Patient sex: F
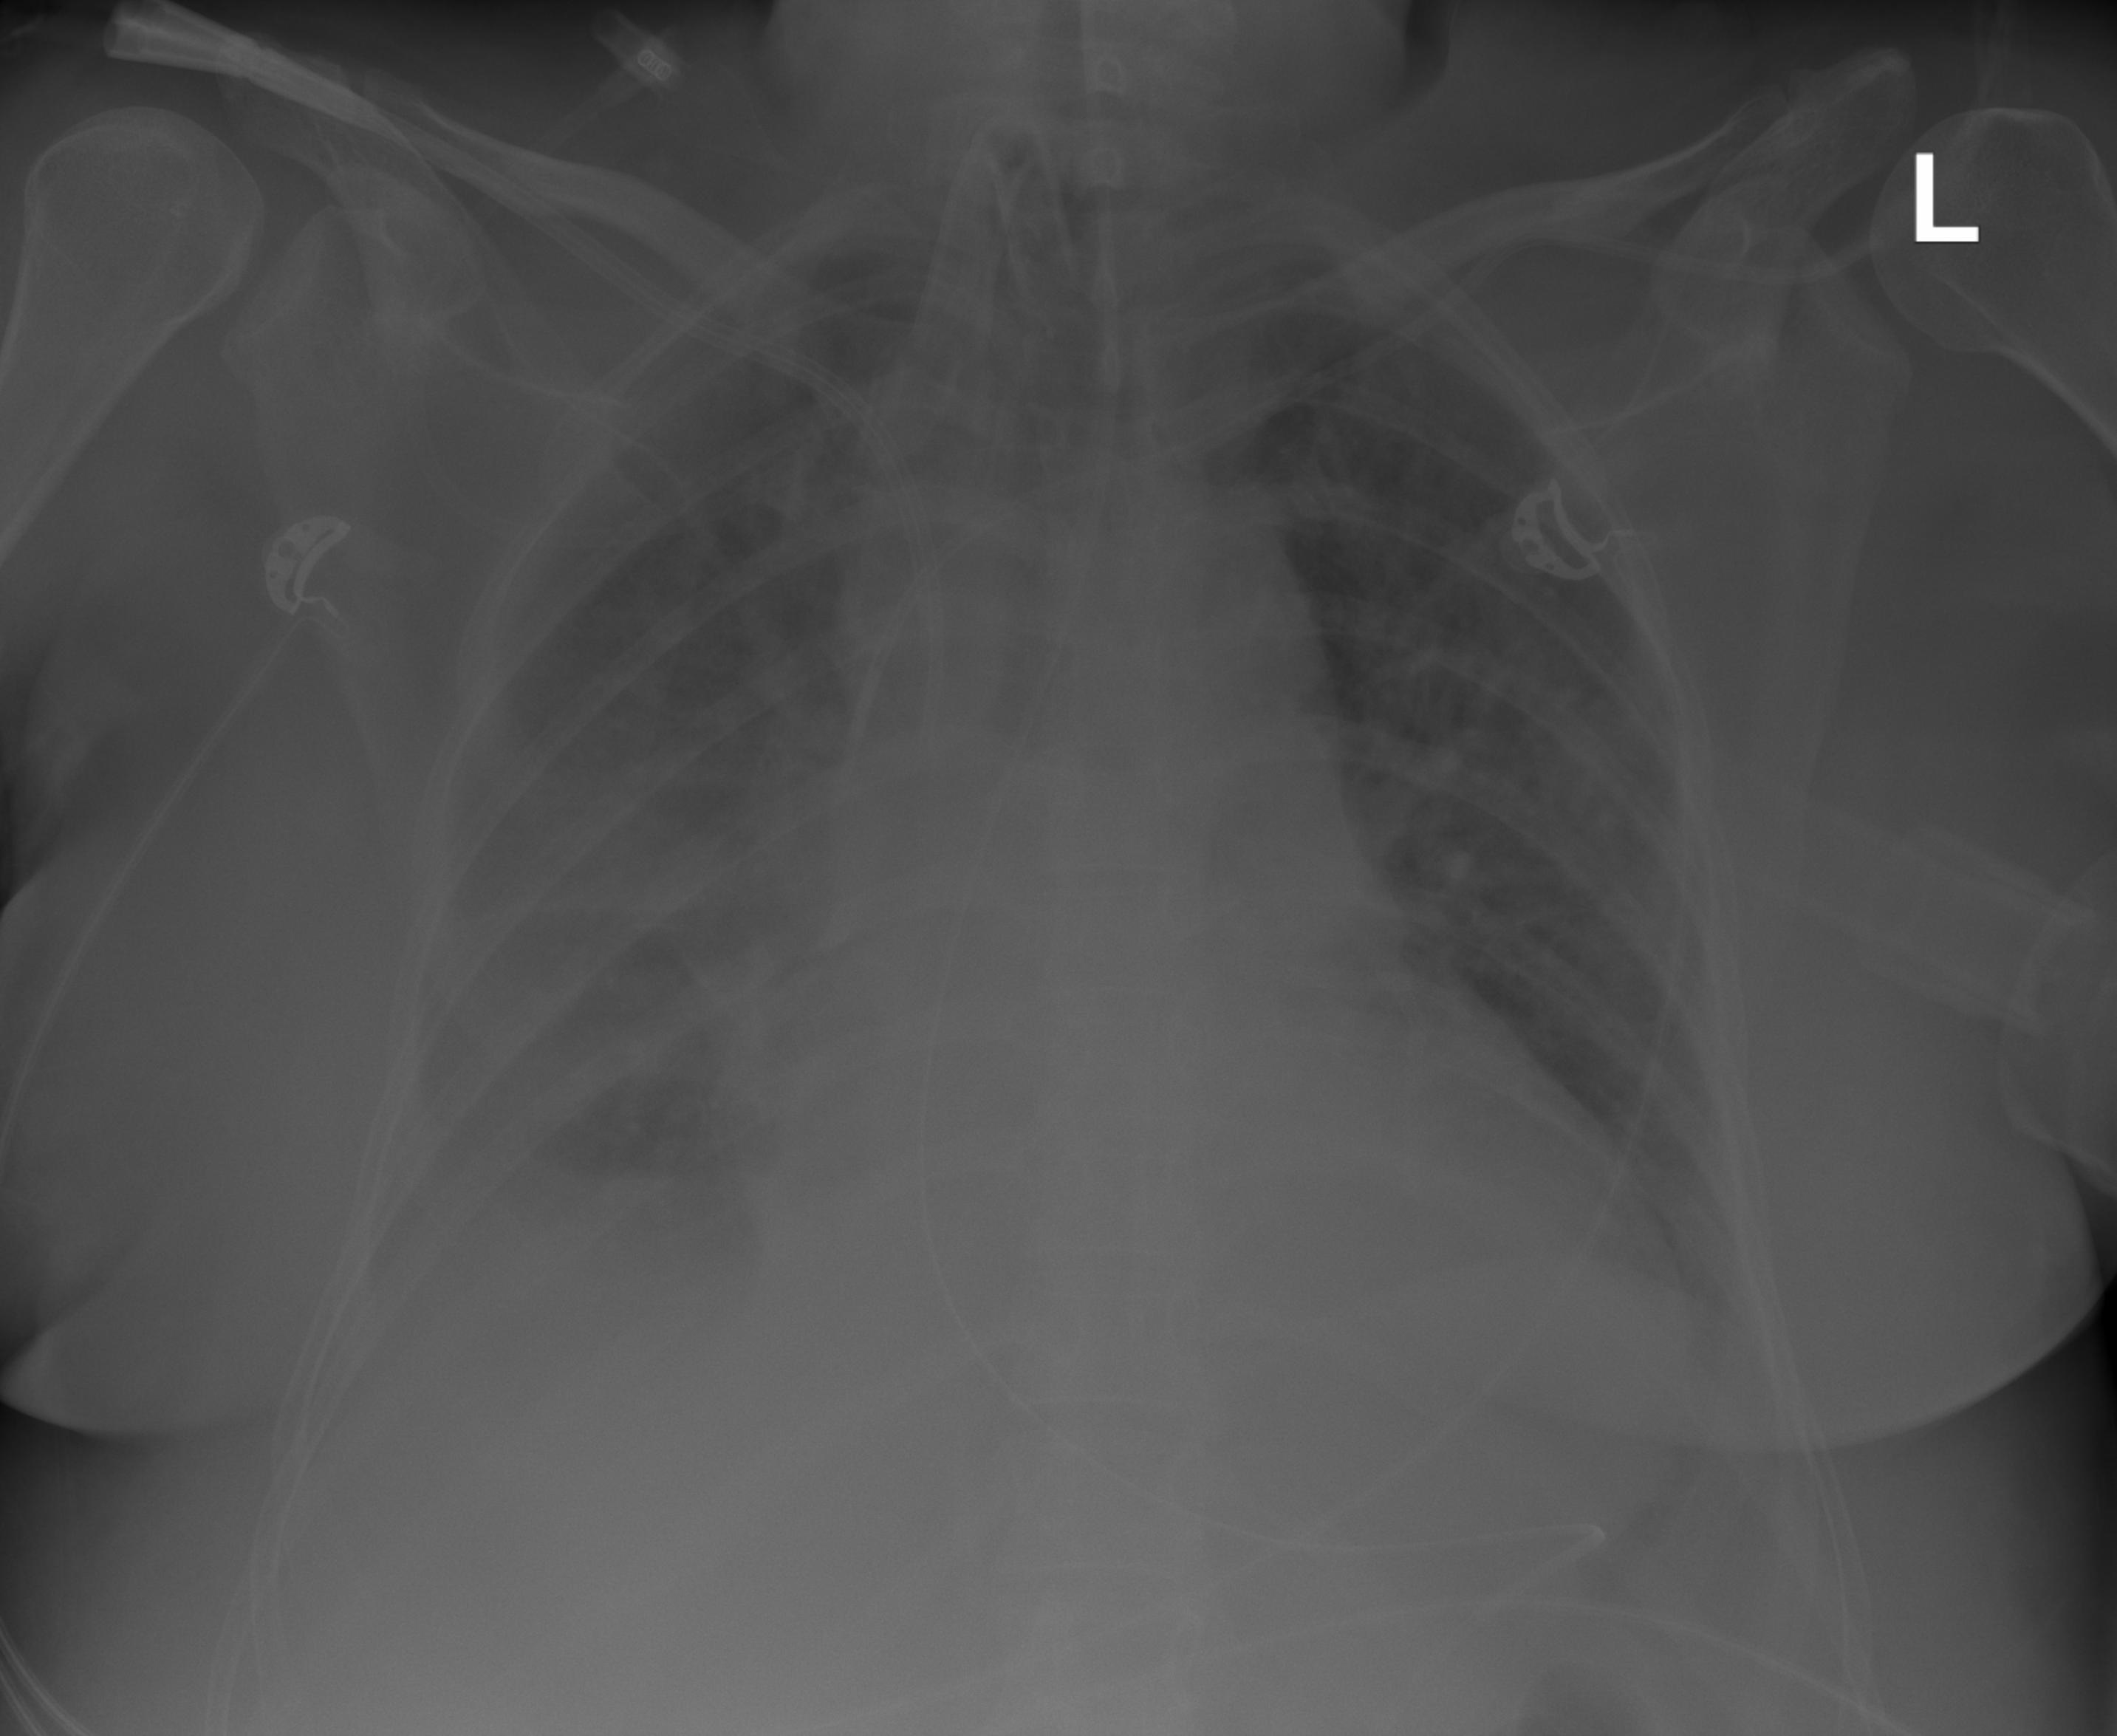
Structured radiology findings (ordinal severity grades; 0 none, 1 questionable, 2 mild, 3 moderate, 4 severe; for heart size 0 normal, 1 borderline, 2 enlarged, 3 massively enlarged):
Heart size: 1
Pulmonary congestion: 3
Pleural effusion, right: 2
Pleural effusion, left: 2
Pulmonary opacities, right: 2
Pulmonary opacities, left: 1
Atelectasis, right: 2
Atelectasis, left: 2